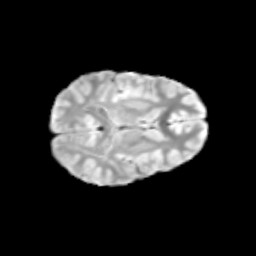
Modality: T2w
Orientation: axial
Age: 10
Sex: male
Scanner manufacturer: siemens
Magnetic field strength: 3 T
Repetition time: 3.8 s
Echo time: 0.07 s